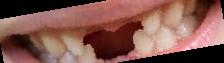
Condition: hypodontia